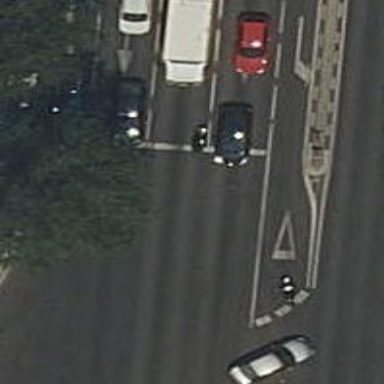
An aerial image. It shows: Road with traffic signals.